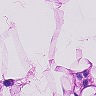
Metastatic tissue present: no